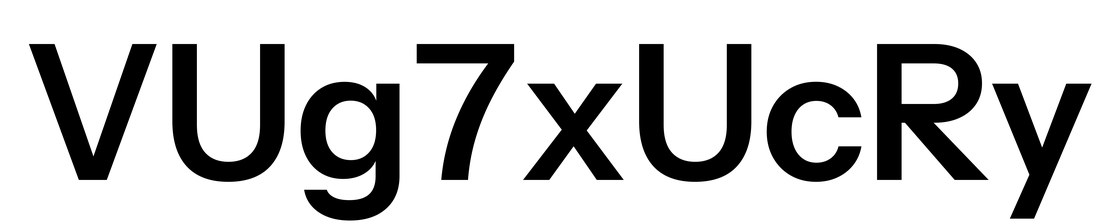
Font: InstrumentSans_SemiBold